Question: I have created one acrobat form using of the Radiobutton, Text Field, Button,CheckBox and Barcode in
After that I had opened that form in the and the Barcode is updated on edit of PDF page made from to
But following same scenario to update Barcode on the "grey" color appears instead of updating the Barcode.
I want Barcode to update in same way in as it is working in
The Image is of PDF working in

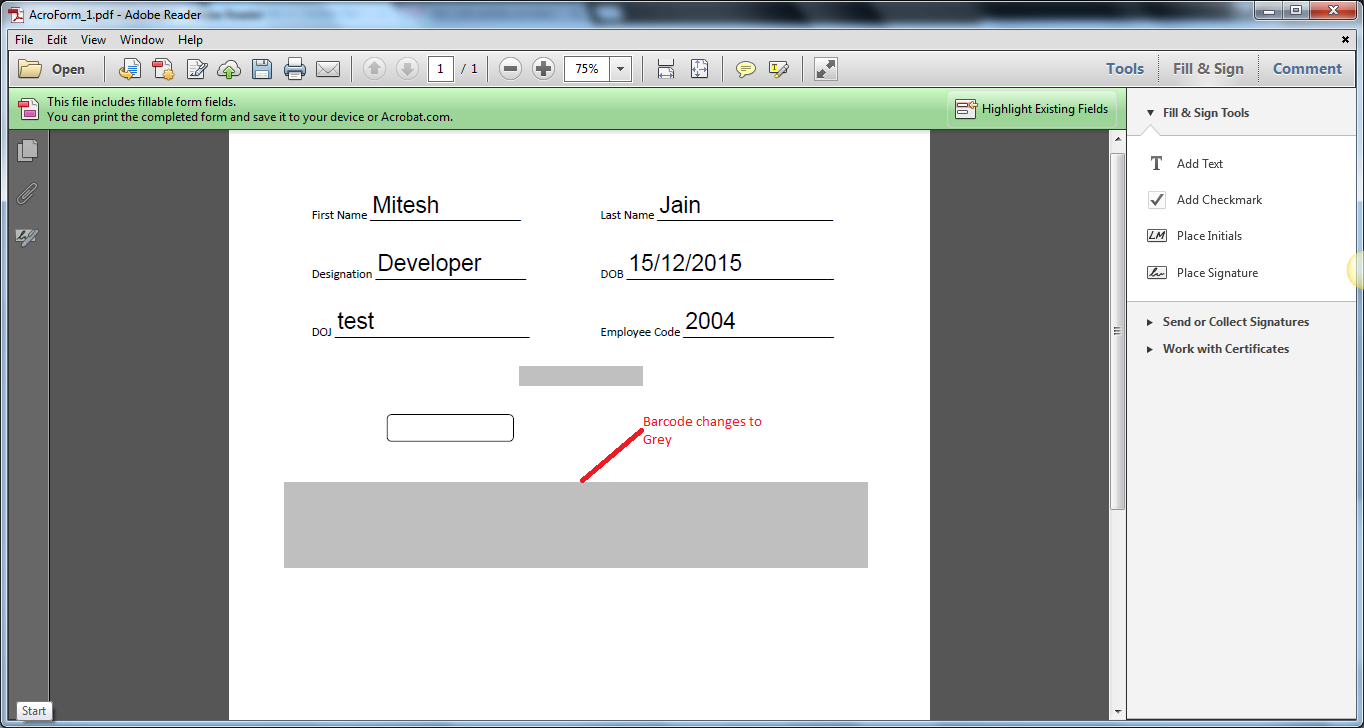
Answer: At last the question is being resolved.
We have applied "core.digitalSignatures.ApplyUsageRights" license to the file to but the issue was that the which was earlier entered to extend the PDF was different and now we tried as hence the on the .